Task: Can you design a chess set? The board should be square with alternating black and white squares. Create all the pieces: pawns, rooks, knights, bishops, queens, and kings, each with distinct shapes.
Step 2760:
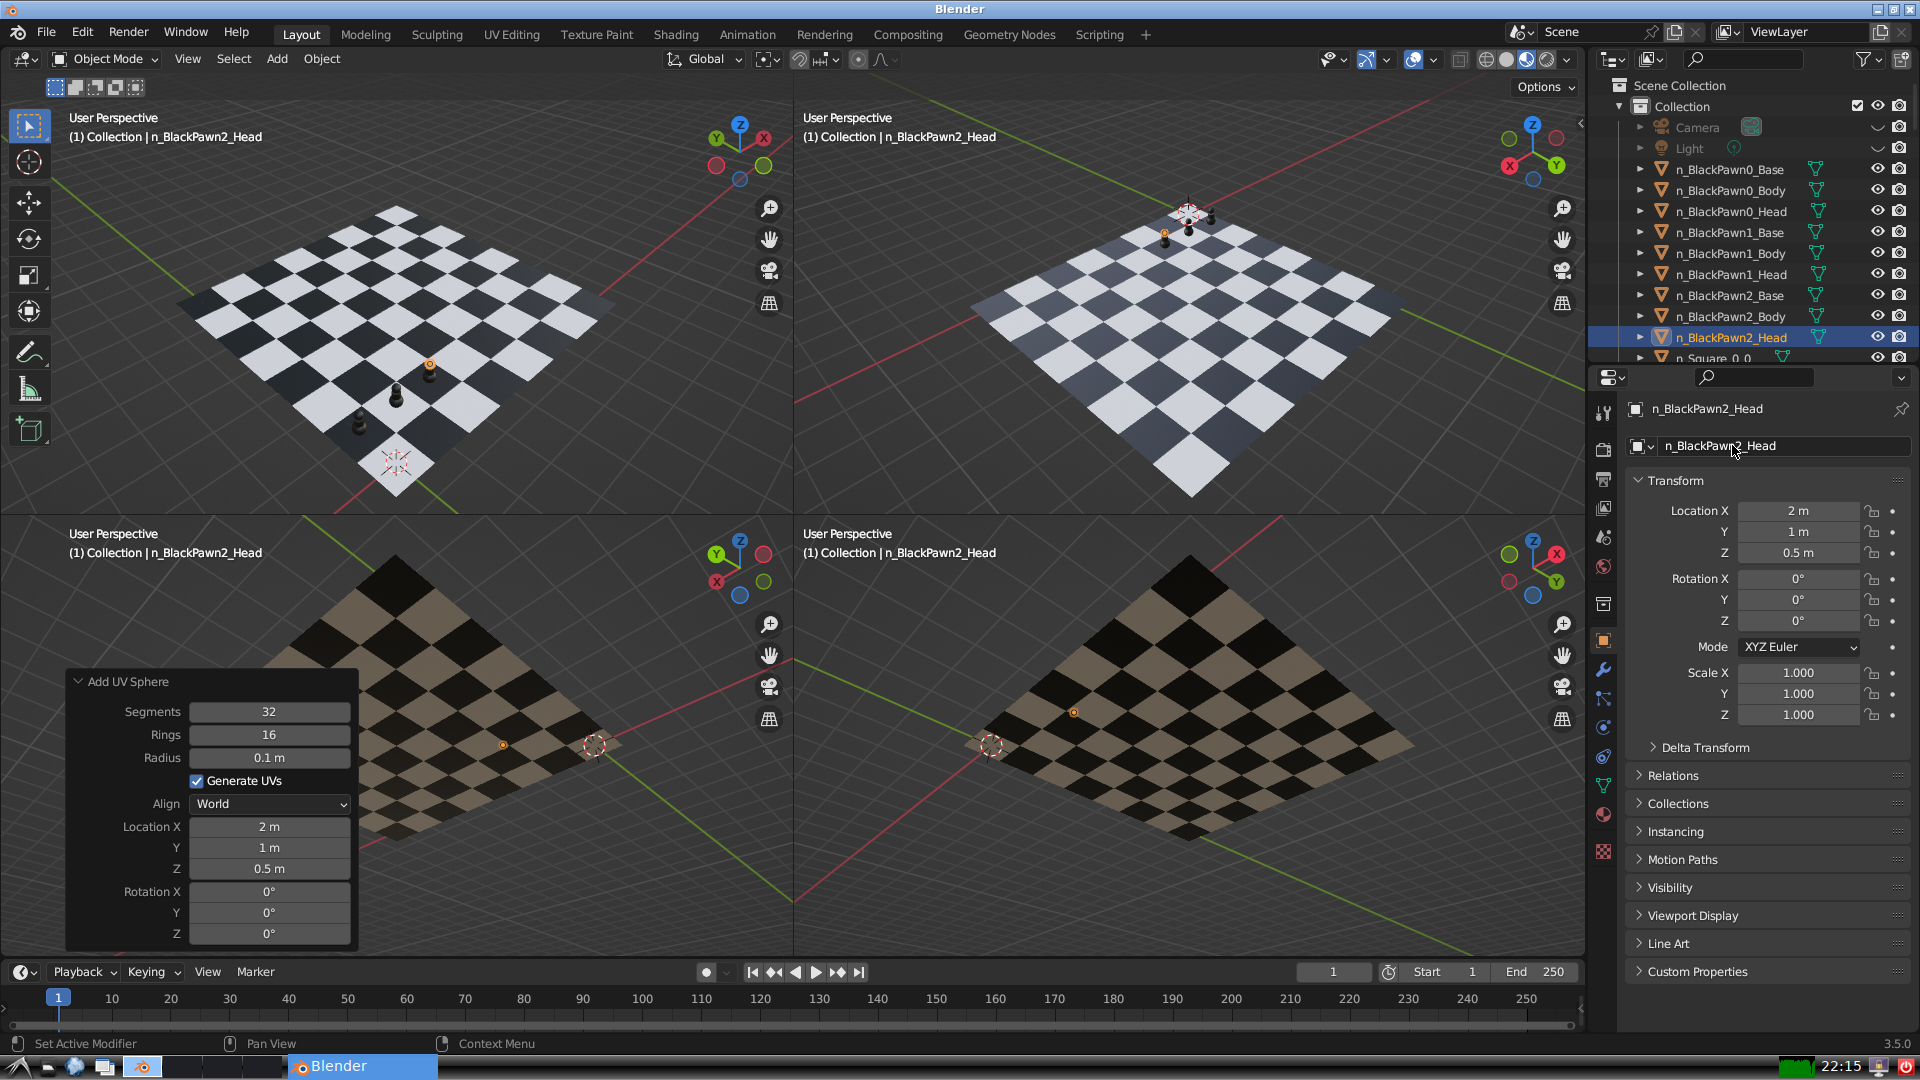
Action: {"mouse_move": [1603, 815]}